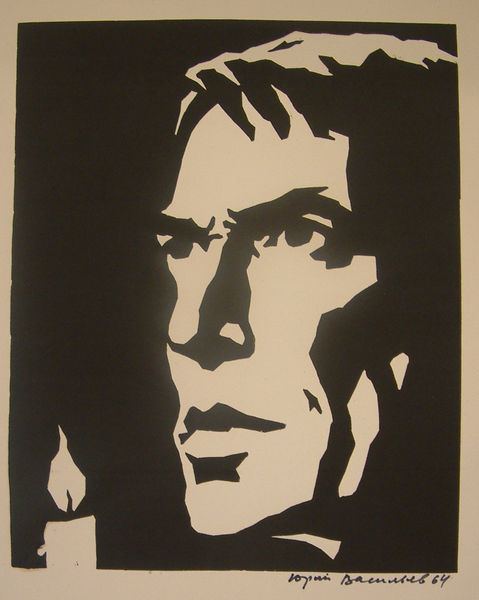
Titel: Pasternak, Pasternak
Künstler: Iurii Vasil’ev
Standort: Amherst (Massachusetts, USA)
Institution: Mead Art Museum, Amherst College
Schlagwörter: white, black, dark, face, hair, modern, nose, painting, portrait, print, profile, man, eyes, male, light, drawing, paper, black and white, expression, gaze, shadow, mouth, illustration, monochrome, sketch, signature, engraving, candle, shadows, cheek, contrast, cut, poster, eyebrow, flame, silhouette, monochromatic, withe, emotion, card, cut out, tenebrism, vasilev, stark, 1960s, black on white, screenprint, printmaking, cande, valeur, cheekbone, linoleum print, scowl, linoleum, realieve